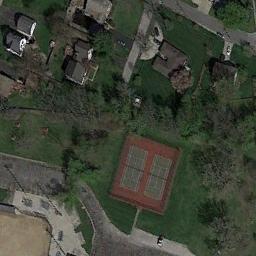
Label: tennis_court